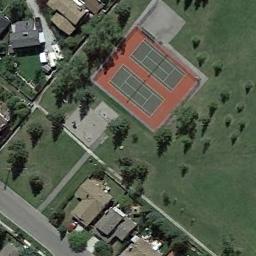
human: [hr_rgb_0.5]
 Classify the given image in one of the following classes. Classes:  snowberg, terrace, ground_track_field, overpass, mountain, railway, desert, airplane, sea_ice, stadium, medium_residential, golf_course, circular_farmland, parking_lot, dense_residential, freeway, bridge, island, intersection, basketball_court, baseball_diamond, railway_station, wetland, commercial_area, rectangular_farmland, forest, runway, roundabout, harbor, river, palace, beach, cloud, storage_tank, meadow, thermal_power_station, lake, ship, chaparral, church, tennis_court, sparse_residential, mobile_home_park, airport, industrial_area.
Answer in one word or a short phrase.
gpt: tennis_court